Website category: university
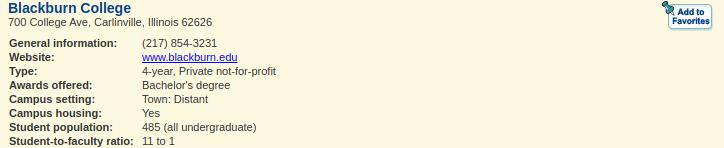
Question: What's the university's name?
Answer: Blackburn College

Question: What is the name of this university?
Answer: Blackburn College

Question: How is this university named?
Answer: Blackburn College

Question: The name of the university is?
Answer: Blackburn College

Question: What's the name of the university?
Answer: Blackburn College

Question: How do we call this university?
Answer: Blackburn College

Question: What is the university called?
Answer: Blackburn College

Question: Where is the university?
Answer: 700 College Ave, Carlinville, Illinois 62626

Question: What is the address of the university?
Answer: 700 College Ave, Carlinville, Illinois 62626

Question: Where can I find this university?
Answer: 700 College Ave, Carlinville, Illinois 62626

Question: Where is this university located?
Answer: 700 College Ave, Carlinville, Illinois 62626

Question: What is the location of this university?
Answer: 700 College Ave, Carlinville, Illinois 62626

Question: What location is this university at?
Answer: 700 College Ave, Carlinville, Illinois 62626

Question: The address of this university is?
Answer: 700 College Ave, Carlinville, Illinois 62626

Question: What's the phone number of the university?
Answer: (217) 854-3231

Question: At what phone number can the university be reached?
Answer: (217) 854-3231

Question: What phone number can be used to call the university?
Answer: (217) 854-3231

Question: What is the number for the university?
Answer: (217) 854-3231

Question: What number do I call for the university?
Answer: (217) 854-3231

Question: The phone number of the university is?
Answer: (217) 854-3231

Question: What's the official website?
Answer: www.blackburn.edu

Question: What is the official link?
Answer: www.blackburn.edu

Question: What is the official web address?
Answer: www.blackburn.edu

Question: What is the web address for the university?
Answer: www.blackburn.edu

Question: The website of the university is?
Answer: www.blackburn.edu

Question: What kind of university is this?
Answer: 4-year, Private not-for-profit

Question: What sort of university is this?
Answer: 4-year, Private not-for-profit

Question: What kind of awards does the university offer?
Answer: Bachelor's degree

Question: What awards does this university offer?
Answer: Bachelor's degree

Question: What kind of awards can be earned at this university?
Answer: Bachelor's degree

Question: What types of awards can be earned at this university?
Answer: Bachelor's degree

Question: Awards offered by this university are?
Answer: Bachelor's degree

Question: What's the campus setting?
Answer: Town: Distant

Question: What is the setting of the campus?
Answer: Town: Distant

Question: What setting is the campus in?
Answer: Town: Distant

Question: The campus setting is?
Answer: Town: Distant

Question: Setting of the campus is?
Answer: Town: Distant

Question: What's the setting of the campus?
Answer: Town: Distant

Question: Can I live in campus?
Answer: Yes

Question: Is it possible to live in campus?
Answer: Yes

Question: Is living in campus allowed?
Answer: Yes

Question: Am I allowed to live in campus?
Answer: Yes

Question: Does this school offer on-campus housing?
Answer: Yes

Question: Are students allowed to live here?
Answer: Yes

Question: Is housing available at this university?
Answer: Yes

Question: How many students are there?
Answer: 485 (all undergraduate)

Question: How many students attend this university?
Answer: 485 (all undergraduate)

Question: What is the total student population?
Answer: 485 (all undergraduate)

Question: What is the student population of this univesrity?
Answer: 485 (all undergraduate)

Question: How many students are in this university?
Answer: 485 (all undergraduate)

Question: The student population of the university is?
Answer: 485 (all undergraduate)

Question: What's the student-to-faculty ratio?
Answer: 11 to 1

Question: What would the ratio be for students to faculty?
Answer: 11 to 1

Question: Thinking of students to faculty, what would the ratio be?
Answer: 11 to 1

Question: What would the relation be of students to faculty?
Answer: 11 to 1

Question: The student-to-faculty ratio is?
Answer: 11 to 1

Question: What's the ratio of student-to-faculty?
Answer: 11 to 1

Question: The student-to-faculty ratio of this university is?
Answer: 11 to 1